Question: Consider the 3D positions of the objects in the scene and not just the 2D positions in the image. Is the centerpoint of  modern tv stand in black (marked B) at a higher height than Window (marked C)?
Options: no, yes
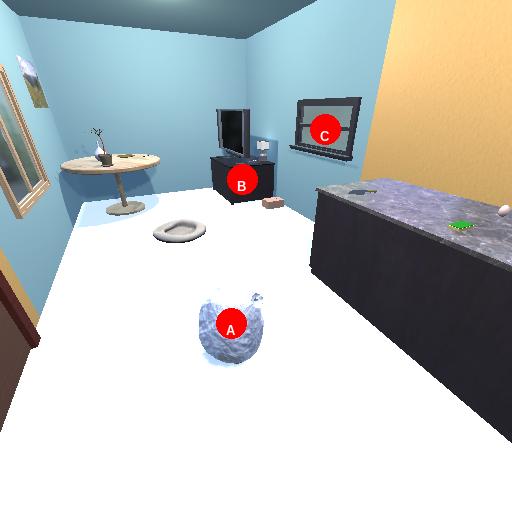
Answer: no